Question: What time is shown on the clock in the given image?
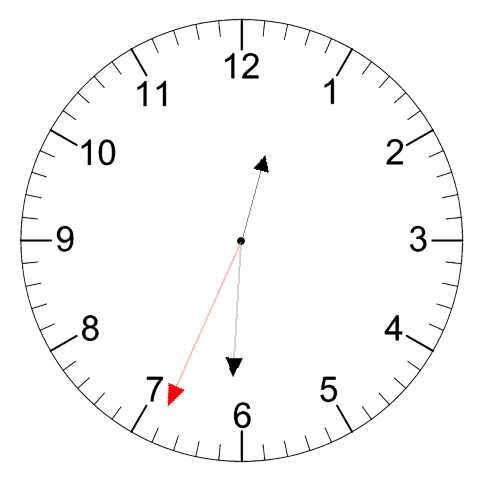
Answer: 12:30:34